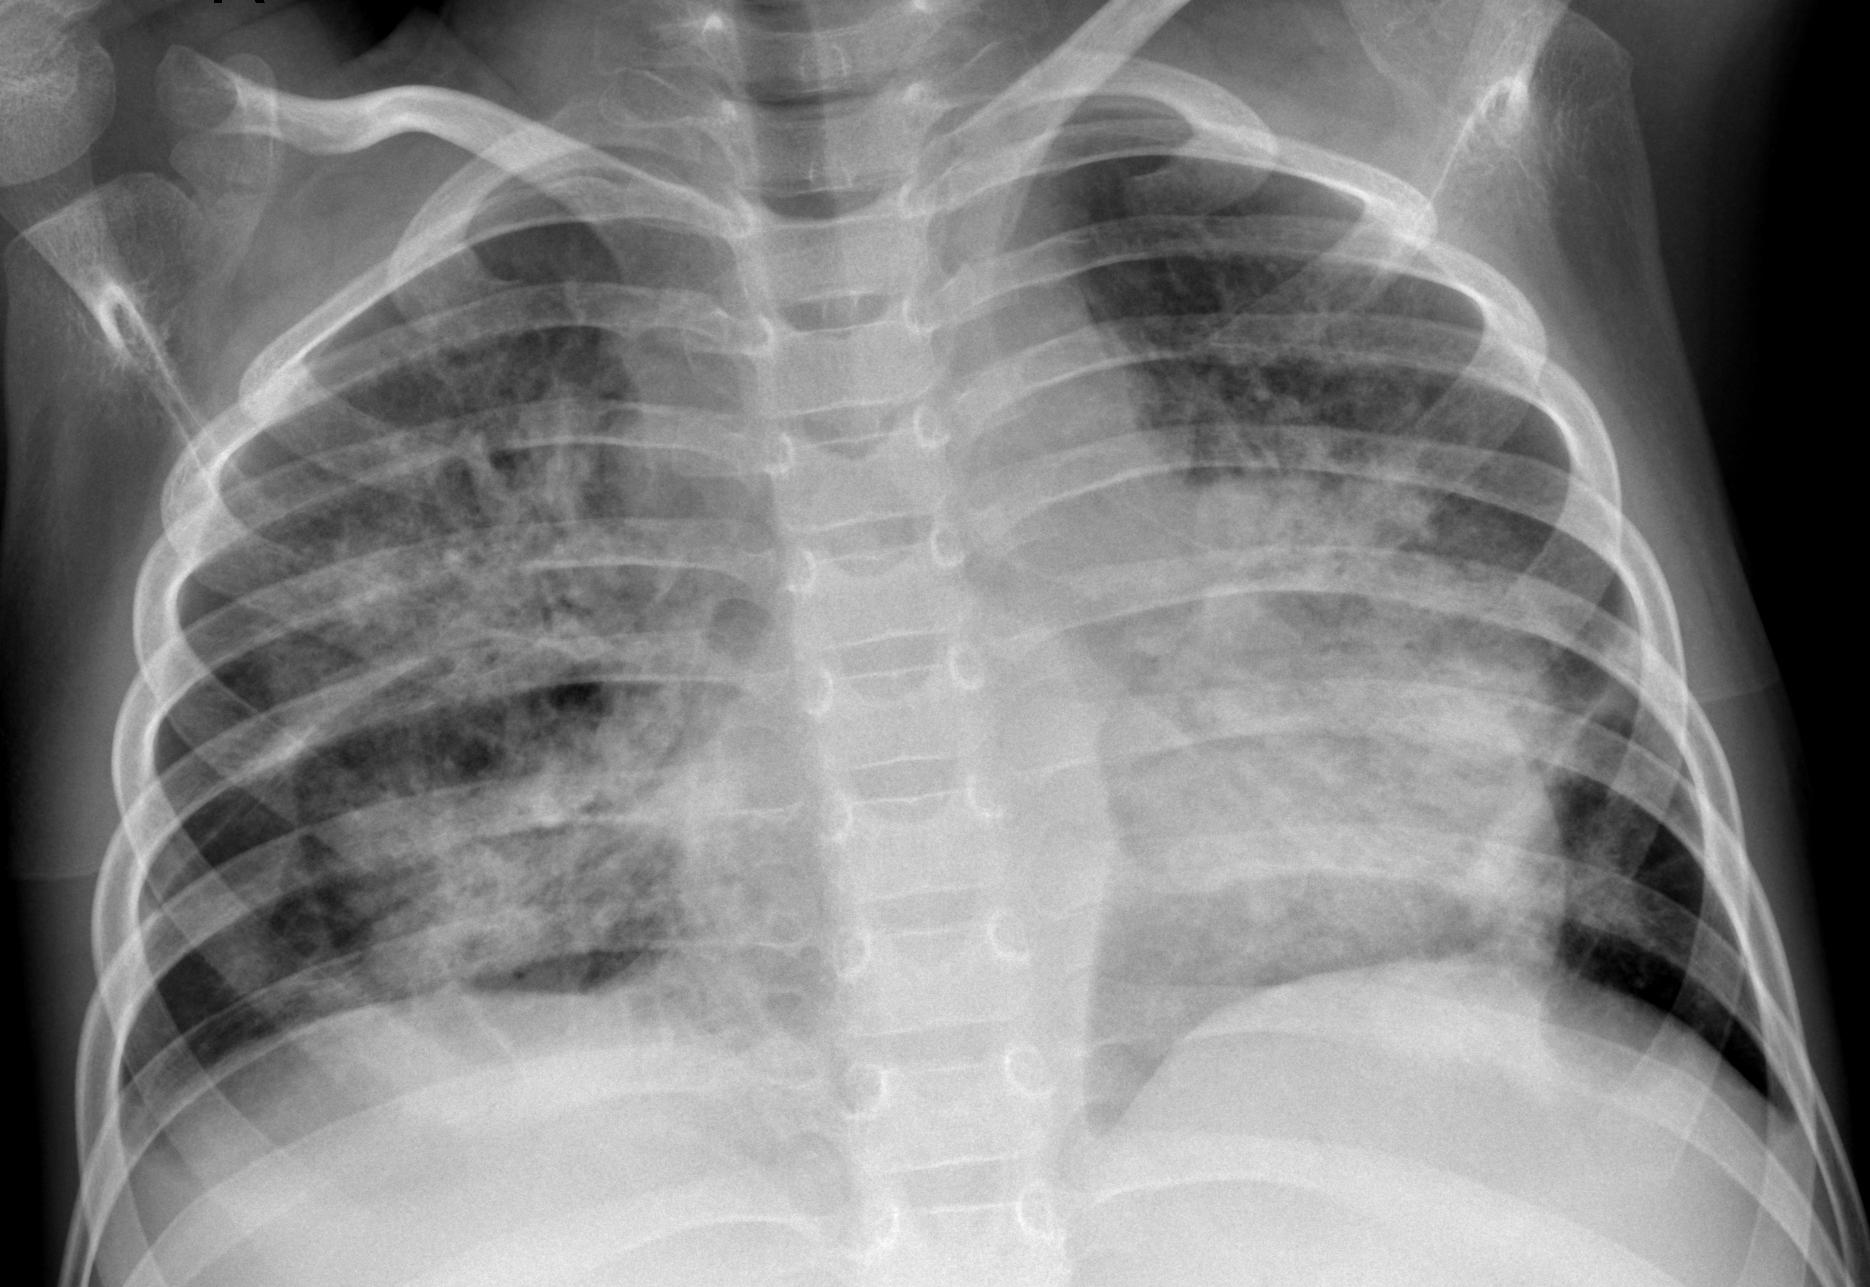
Diagnosis: PNEUMONIA